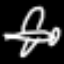
Label: airplane